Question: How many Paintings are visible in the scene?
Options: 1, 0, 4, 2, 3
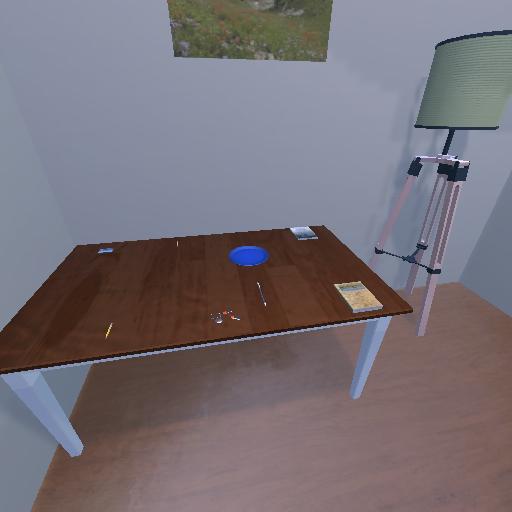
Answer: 1